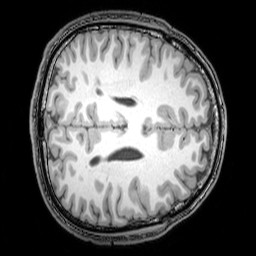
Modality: T1w
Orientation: axial
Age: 24
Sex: male
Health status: healthy
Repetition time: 0.081 s
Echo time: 0.037 s